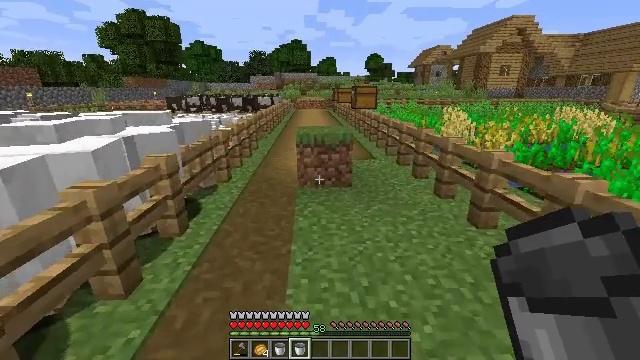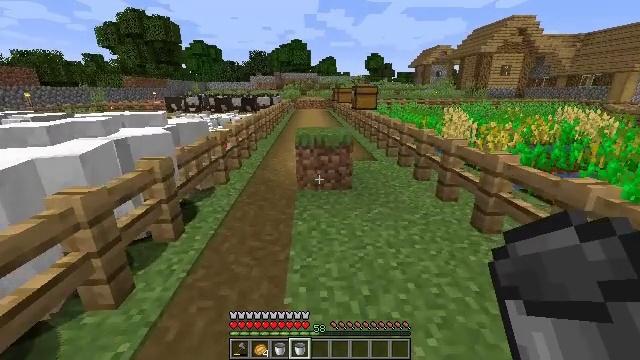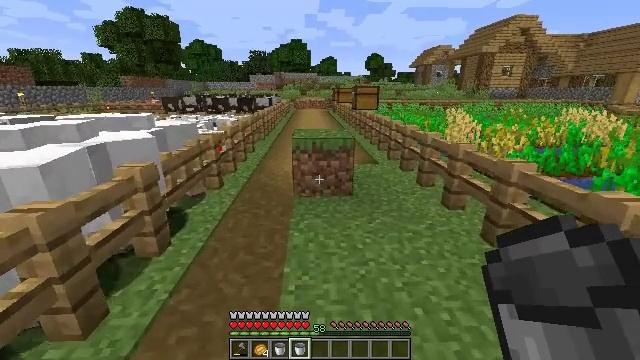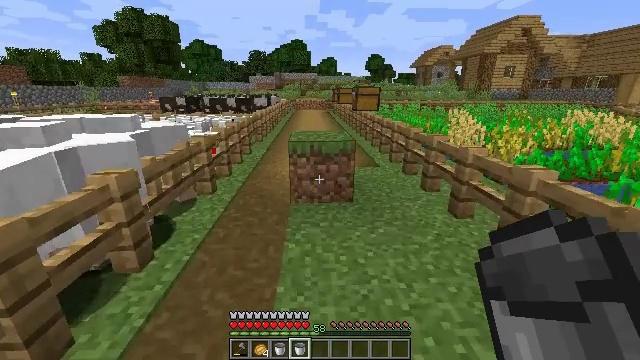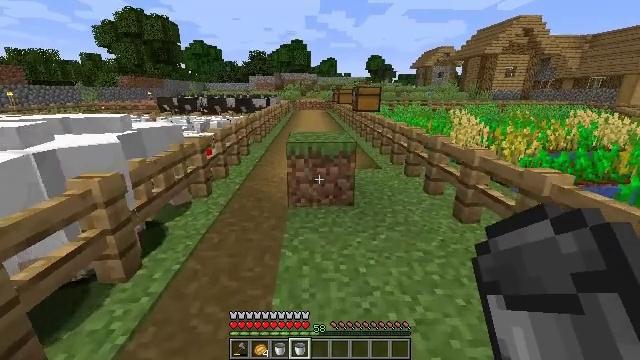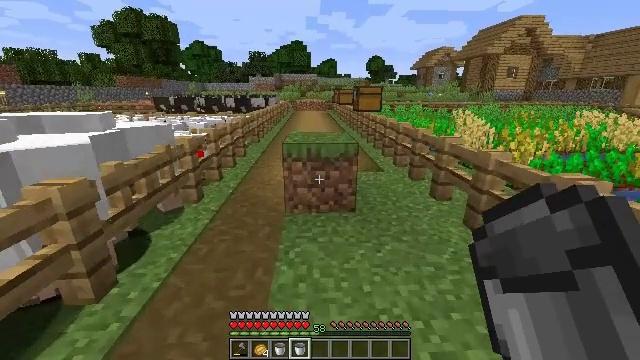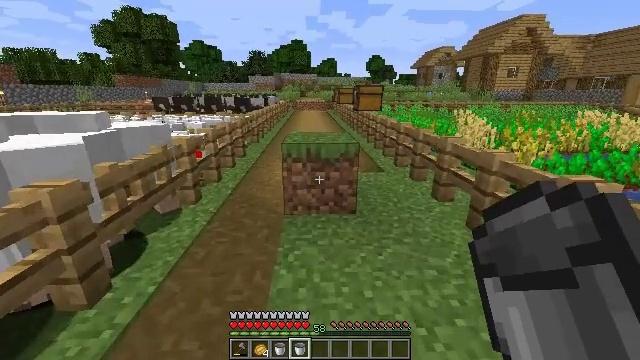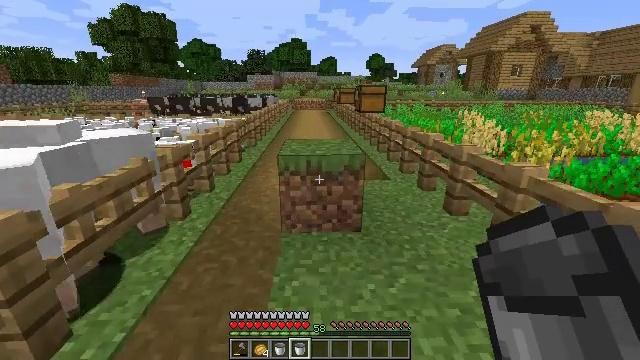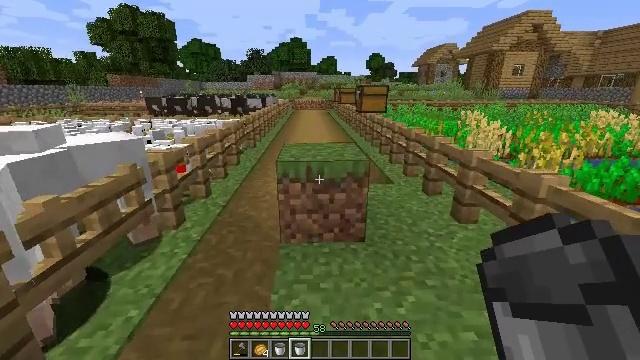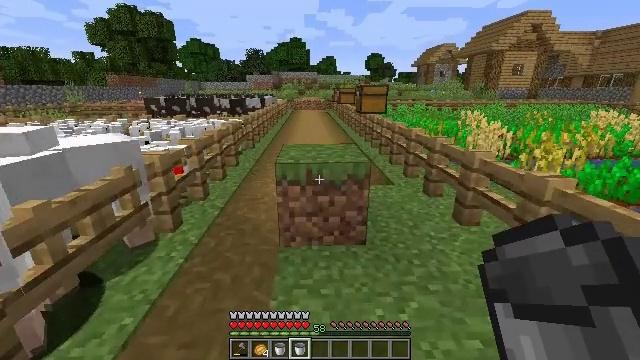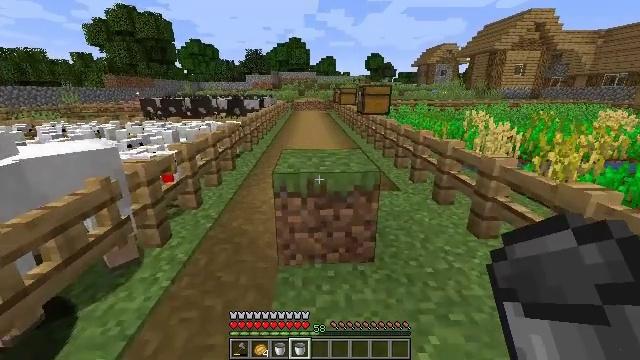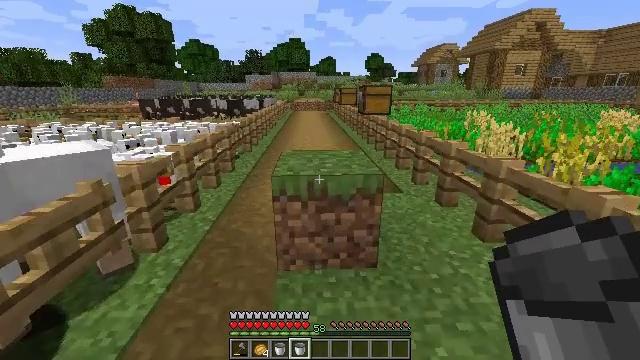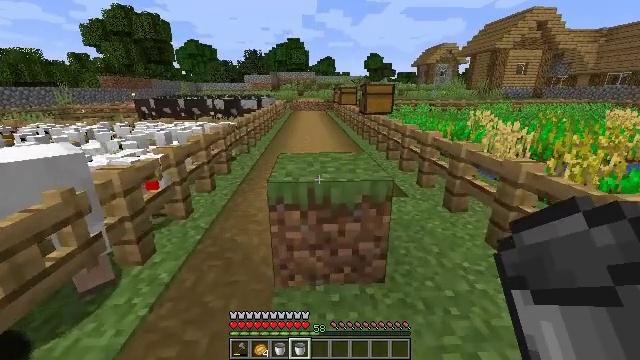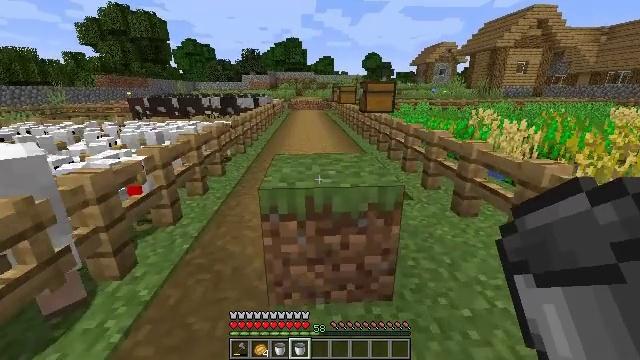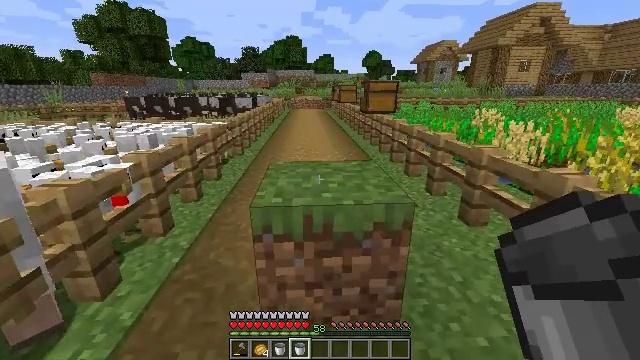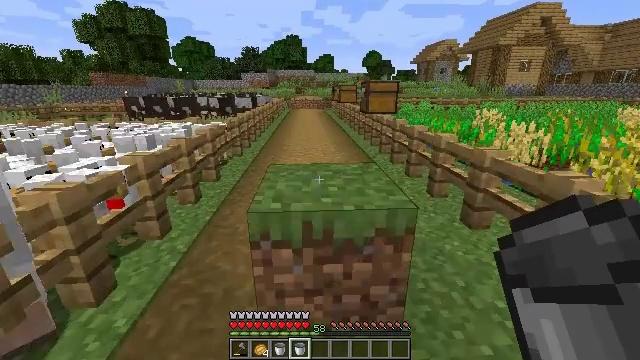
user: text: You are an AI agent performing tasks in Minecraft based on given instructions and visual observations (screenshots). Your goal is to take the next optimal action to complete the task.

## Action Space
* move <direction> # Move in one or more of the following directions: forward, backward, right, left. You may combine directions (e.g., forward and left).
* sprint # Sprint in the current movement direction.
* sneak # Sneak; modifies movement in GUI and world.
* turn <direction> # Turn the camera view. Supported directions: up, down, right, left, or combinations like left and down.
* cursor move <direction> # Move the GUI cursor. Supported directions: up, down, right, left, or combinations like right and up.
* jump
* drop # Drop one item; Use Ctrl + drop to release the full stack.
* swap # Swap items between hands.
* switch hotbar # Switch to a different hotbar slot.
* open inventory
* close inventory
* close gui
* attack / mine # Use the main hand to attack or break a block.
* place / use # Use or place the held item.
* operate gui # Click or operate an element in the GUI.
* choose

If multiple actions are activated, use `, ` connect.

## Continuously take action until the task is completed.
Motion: motion action
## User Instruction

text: Turn a pumpkin into pumpkin seeds using the crafting grid.
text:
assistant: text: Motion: move forward
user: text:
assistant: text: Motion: move forward
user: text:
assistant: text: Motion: move forward
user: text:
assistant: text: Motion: move forward
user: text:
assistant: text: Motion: move forward
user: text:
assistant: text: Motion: move forward
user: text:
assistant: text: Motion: move forward
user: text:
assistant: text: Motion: move forward
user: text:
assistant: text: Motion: move forward
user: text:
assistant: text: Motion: move forward
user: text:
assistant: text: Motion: move forward
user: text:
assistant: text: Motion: move forward
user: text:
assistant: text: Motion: move forward
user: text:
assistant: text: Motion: move forward
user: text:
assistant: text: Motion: move forward
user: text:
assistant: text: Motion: move forward
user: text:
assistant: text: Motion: move forward, jump
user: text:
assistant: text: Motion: move forward, jump
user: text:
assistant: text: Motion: move forward, jump
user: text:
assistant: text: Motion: move forward, jump
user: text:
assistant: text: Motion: move forward
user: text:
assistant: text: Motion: move forward
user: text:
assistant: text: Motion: move forward
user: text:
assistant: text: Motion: move forward
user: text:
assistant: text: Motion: move forward
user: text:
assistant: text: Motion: move forward
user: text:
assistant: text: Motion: move forward
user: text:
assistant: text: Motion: move forward
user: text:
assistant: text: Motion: move forward
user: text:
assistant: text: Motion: move forward